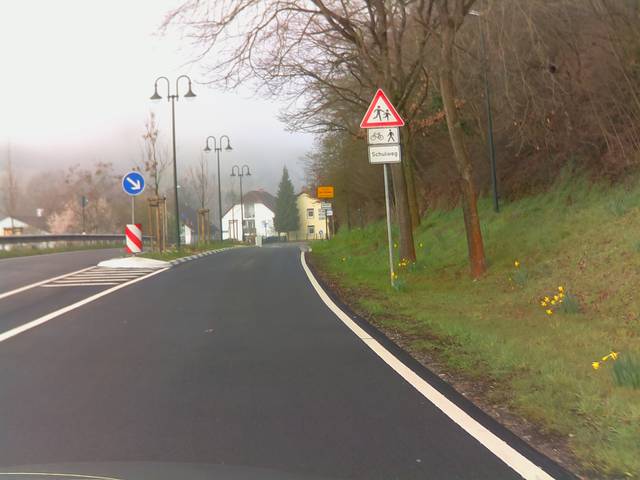
Region: Germany
Coordinates: 49.461, 8.144